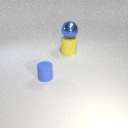
large yellow rubber cylinder to the right of small blue rubber cylinder